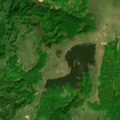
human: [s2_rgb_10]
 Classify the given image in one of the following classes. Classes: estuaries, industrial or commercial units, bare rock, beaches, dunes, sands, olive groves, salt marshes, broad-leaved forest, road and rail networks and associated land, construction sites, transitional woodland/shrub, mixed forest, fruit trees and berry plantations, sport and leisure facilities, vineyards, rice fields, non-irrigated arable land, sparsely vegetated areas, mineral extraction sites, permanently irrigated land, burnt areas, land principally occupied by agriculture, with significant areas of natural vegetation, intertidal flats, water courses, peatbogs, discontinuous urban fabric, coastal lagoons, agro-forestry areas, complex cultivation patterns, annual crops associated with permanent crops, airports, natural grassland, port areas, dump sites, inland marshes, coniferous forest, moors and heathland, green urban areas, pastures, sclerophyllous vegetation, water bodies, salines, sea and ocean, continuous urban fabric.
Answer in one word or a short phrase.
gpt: broad-leaved forest, natural grassland, transitional woodland/shrub